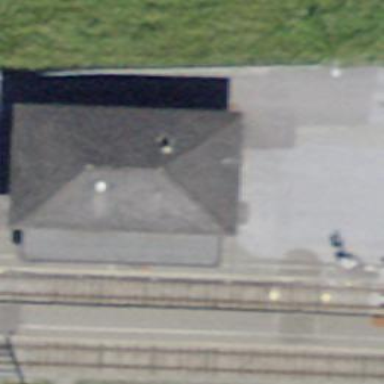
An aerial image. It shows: Train station building.